Question: I've been trying to customize with css my JavaFX application...so far so good untill I reach the Datepicker... I tried a lot of different aproaches but none of them seem to work. Is there a way to make the Datepicker round just like my TextFields?
Actual JavaFX interface that I'm working on:

(btw, I'm using Java 8_111 with Netbeans 8.2 if that helps on something)
Greetings!
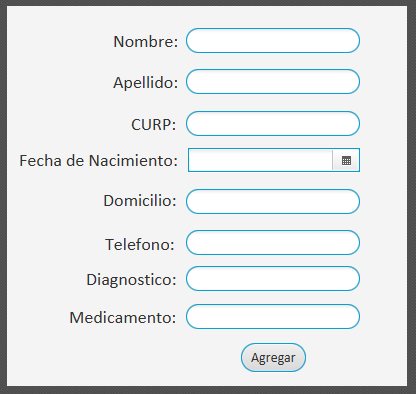
Answer: You just need to individually set the 'background-radius' for the 'date-picker' itself, plus it's underlying 'text-field' and 'arrow-button' (which is the calendar button).
For example, using the following CSS:
'''
.date-picker {
-fx-background-radius: 10 10 10 10;
}
.date-picker > .text-field {
-fx-background-radius: 10 0 0 10;
}
.date-picker > .arrow-button {
-fx-background-radius: 0 10 10 0;
}
'''
Produces this 'DatePicker':
<URL>
---
For future CSS styling needs, you can learn a lot by referencing the default <URL>.